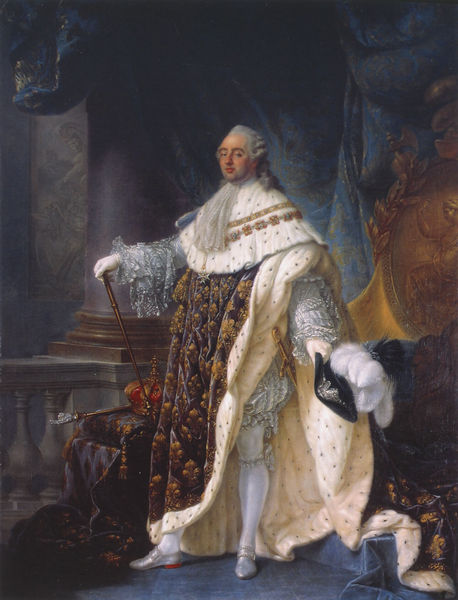
Titel: Louis XVI
Künstler: Antoine-Francois Callet
Institution: Clermont-Ferrand, Musée d’art Roger-Quilliot
Schlagwörter: blau, dunkel, gemälde, mann, umhang, weiß, frankreich, grau, hell, hut, profil, schwarz, säule, barock, federn, hermelin, pelz, silber, portrait, porträt, vorhang, kalt, sonne, gold, mantel, reich, adel, krone, stock, beine, fell, perücke, schuhe, stab, könig, thron, robe, edel, bayern, herrscher, ganzkörper, fürst, ganzfigur, kulisse, lilien, manteö, insignien, ludwig, zepter, szepter, gepudert, louis, zobel, hutfedern, künig, ortrait, kröne, herrschaftszeichen, percke